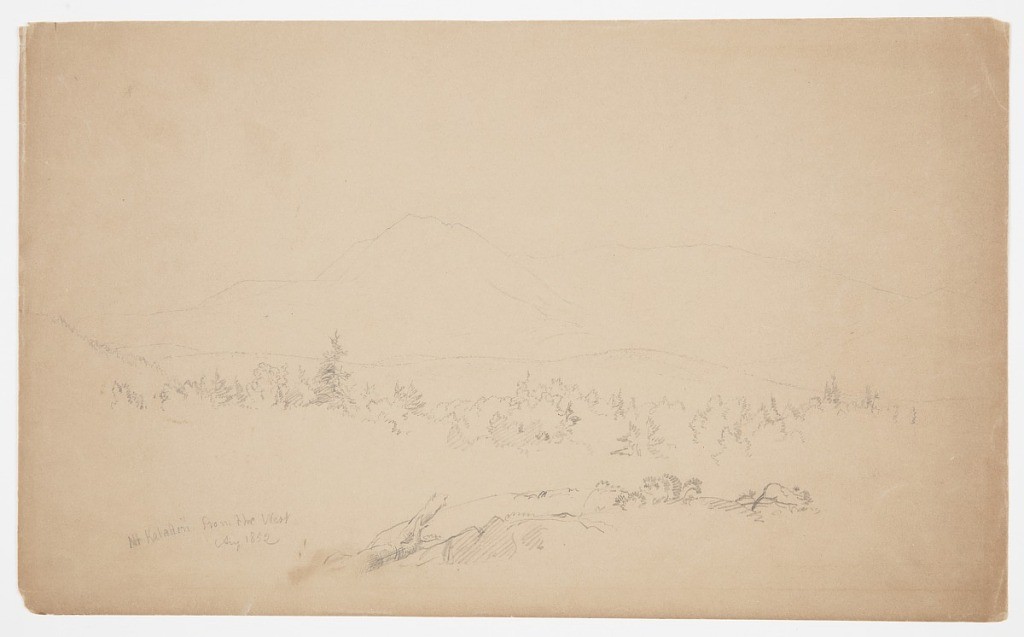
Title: Mt. Katahdin from the East, Maine
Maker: Frederic Edwin Church, American, 1826–1900
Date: August 1852
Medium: Graphite on tan wove paper
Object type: Drawing
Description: Landscape sketch showing a view of Mt. Katahdin in Maine from the east. In the immediate foreground, rocks, a log, and some vegetation are visible nearby. Dense treetops and rolling, wooded terrain stretches horizontally across the middle distance. In the background, the Katahdin massif is visible with Pamola and Baxter Peaks visible at center and a ridge at right leading to Hamlin Ridge and Howes Peaks. At far right, the sharp, triangular form of South Turner Mountain is visible.